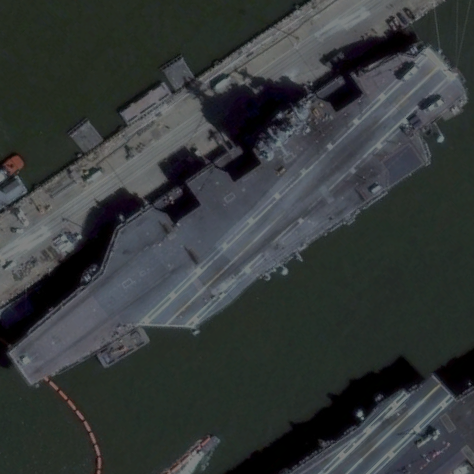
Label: aircraft_carrier